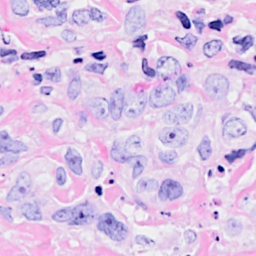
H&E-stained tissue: Breast